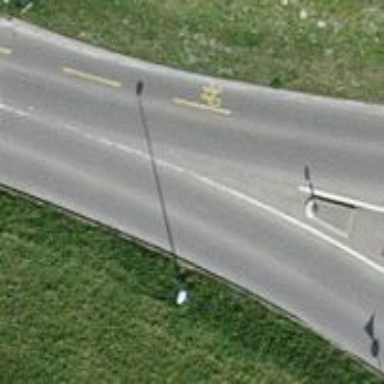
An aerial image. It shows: Secondary road with cycle lane on the left.